Interaction volume radius: 10 \u00c5
Interaction volume height: 50 \u00c5
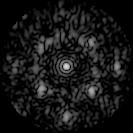
Disorder parameter: 0.4127